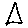
Label: triangle